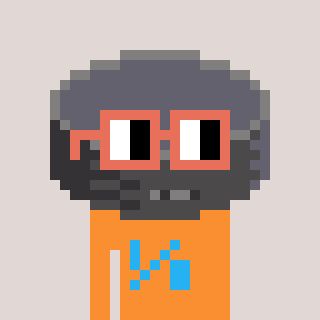
a pixel art character with square orange glasses, a hockey puck-shaped head and a orange-colored body on a warm background